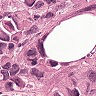
Metastatic tissue present: yes